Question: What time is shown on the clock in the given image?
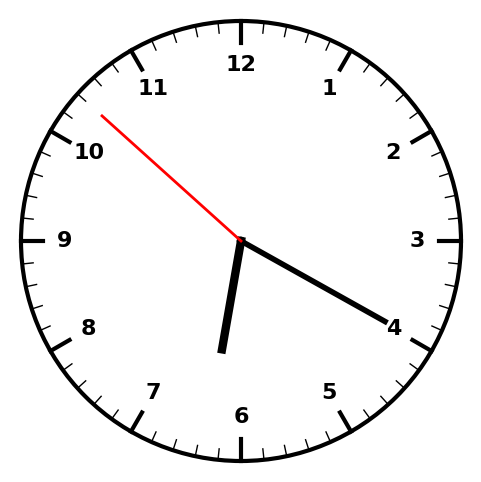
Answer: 06:19:52